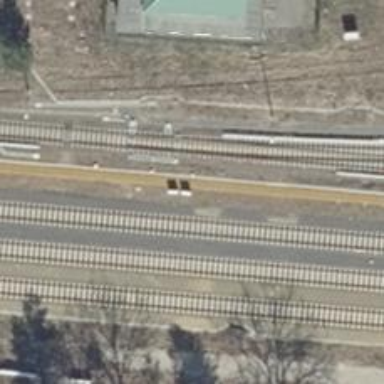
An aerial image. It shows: Abandoned railway.